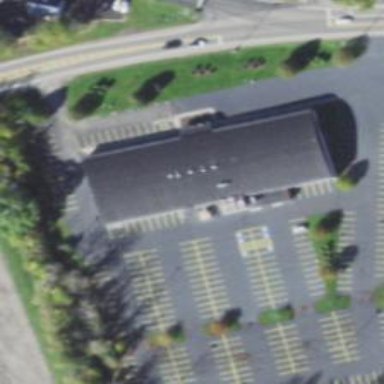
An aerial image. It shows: Leisure land featuring bowling alley.